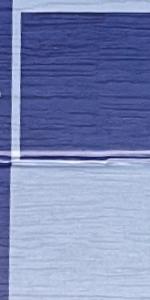
Label: Empty